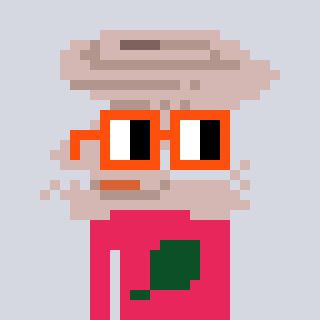
a pixel art character with square orange glasses, a tornado-shaped head and a redpinkish-colored body on a cool background